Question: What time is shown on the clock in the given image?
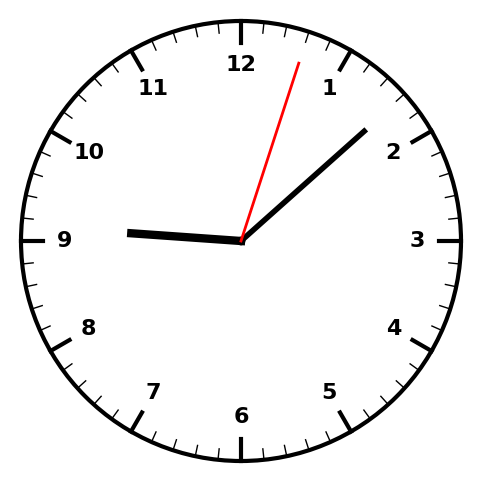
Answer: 09:08:03